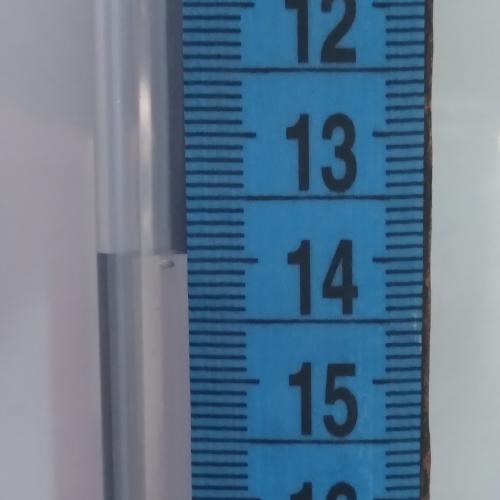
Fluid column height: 13.9 cm